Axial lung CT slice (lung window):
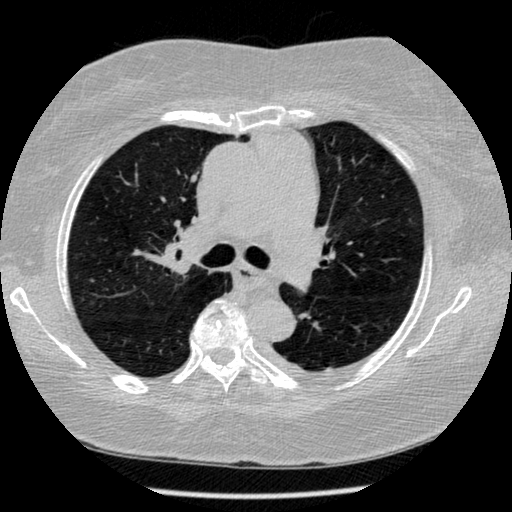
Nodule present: no